Question: I have a question about box-shadow, so I have a picture with this effect.
I want to same effect like this image in my Jsfiddle example.
<URL>
This is my css code :
'''
#wrapper{
background:url("http://ealtinel.com/bg1.jpg") no-repeat;
width:1000px;
height:1000px;
}
#probe{
position: absolute;
margin-top:100px;
margin-left:200px;;
z-index: 9999;
height: 35px;
width: 138px;
background:#fff;
padding-left: 20px;
padding-top: 14px;
border-radius: 25px;
-moz-border-radius: 25px;
-webkit-border-radius: 25px;
transition: width 0.5s;
-moz-transition: width 0.s;
-webkit-transition: width 0.5s;
-o-transition: width 0.5s;
-webkit-box-shadow: 0px 1px 40px -13px rgba(0,0,0,0.75);
-moz-box-shadow: 0px 1px 40px -13px rgba(0,0,0,0.75);
box-shadow: 0px 1px 40px -13px rgba(0,0,0,0.75);
}
'''
thanks in advance

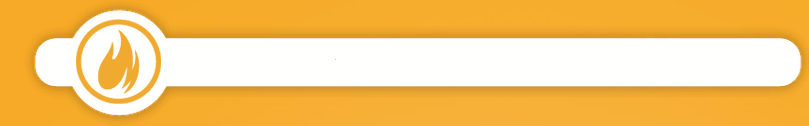
Answer: I edited your css, I played around a while with different tweaks and got it as close as I think you will be able to:
<URL>
Here is the css I modified:
Before:
'''
-webkit-box-shadow: 0px 1px 40px -13px rgba(0,0,0,0.75);
-moz-box-shadow: 0px 1px 40px -13px rgba(0,0,0,0.75);
box-shadow: 0px 1px 40px -13px rgba(0,0,0,0.75);
'''
After:
'''
-webkit-box-shadow: 0px 1px 25px rgba(19, 19, 19, 0.50);
-moz-box-shadow: 0px 1px 25px rgba(19, 19, 19, 0.50);
box-shadow: 0px 1px 25px rgba(19, 19, 19, 0.50);
'''
Here is another version I did, I added a 2px border slightly darker then the background:
<URL>
'''
-webkit-box-shadow: 0px 1px 20px rgba(19, 19, 19, 0.40);
-moz-box-shadow: 0px 1px 20px rgba(19, 19, 19, 0.40);
box-shadow: 0px 1px 20px rgba(19, 19, 19, 0.40);
border: 2px solid #cd870f;
'''
Also there are tools out there to help out, like this one here I find is best for box shadows:
<URL>